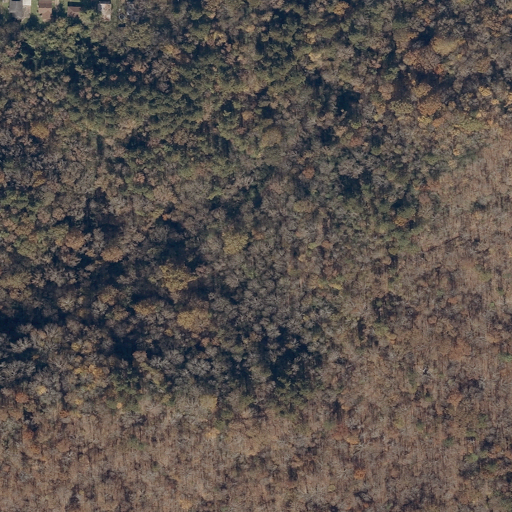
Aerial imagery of gap in Alabama named Spring Gap containing mixed forest, deciduous forest, evergreen forest, medium intensity development, low intensity development, and open development